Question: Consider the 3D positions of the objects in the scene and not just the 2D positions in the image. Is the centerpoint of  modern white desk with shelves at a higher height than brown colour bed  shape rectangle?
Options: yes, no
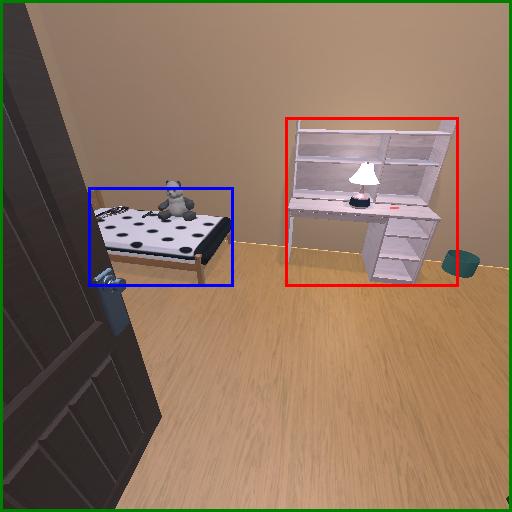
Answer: yes